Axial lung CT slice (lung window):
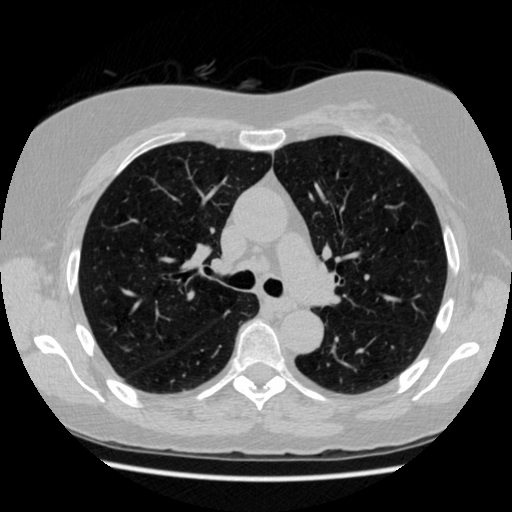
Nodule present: no